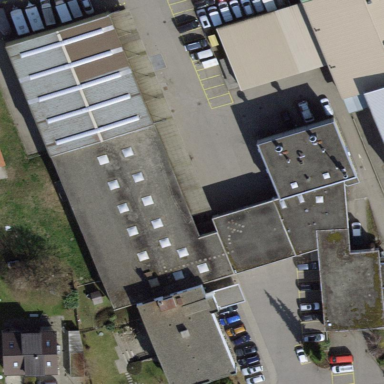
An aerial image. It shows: Industrial building with flat roof.